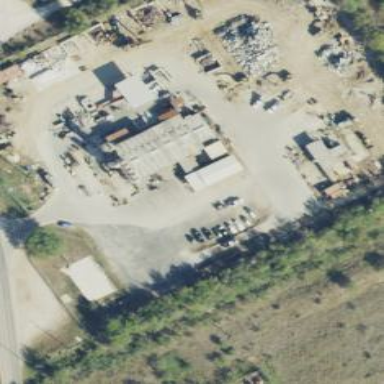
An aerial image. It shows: Recycling center for various types of waste.